Aerial crown-view tile of a tropical tree (Barro Colorado Island, Panama), acquired 20250616:
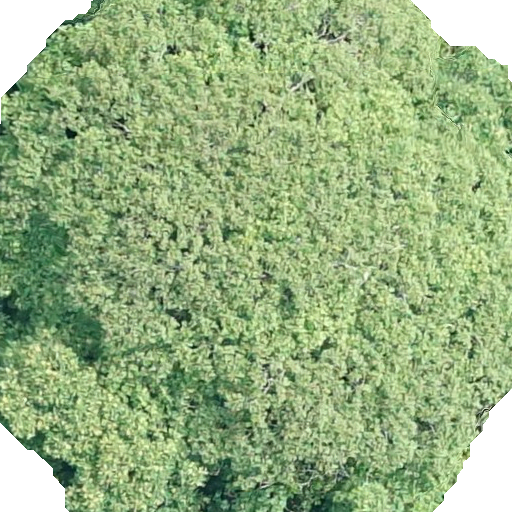
Species: Dipteryx oleifera
GBIF accepted scientific name: Dipteryx oleifera
Crown area: 443.214 m²